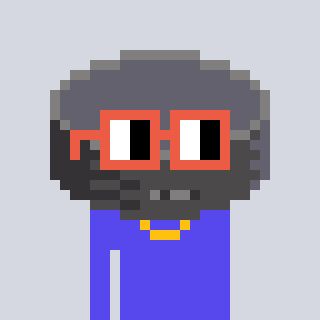
a pixel art character with square orange glasses, a hockey puck-shaped head and a computerblue-colored body on a cool background